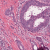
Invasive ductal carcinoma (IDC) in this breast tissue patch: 0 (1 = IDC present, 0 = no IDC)